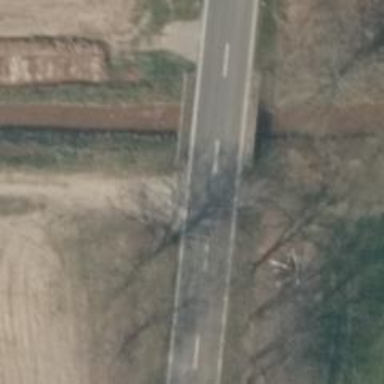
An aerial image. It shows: Secondary road crossing bridge with asphalt surface.